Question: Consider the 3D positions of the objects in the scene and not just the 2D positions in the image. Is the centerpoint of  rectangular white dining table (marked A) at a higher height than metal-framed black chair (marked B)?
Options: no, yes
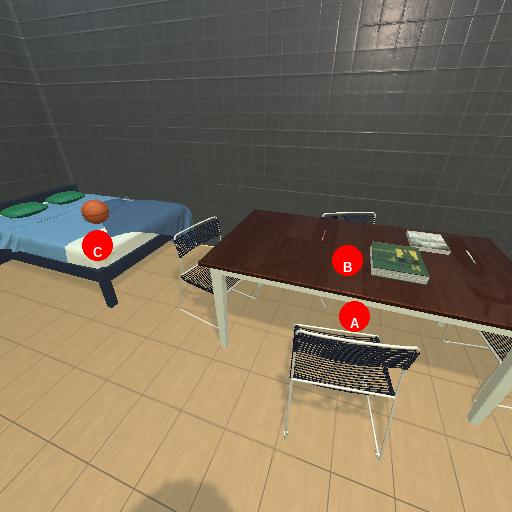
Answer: no